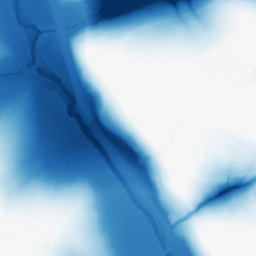
Category: morphological
Decomposition family: morphological
Decomposition parameters: operation: closing
size: 100
Upsampling method: quintic
Upsampling parameters: scale: 8
Upsampling scale: 8